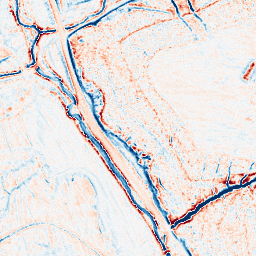
Category: edge_preserving
Decomposition family: anisotropic_diffusion
Decomposition parameters: iterations: 20
kappa: 30
gamma: 0.1
Upsampling method: cubic_catmull_rom
Upsampling parameters: scale: 2
Upsampling scale: 2